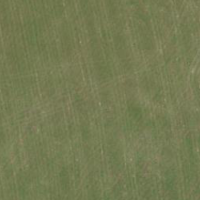
EUNIS habitat code: 52
Species observed at this site:
Grus grus